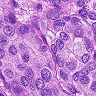
Metastatic tissue present: yes